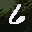
Label: 6